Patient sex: M
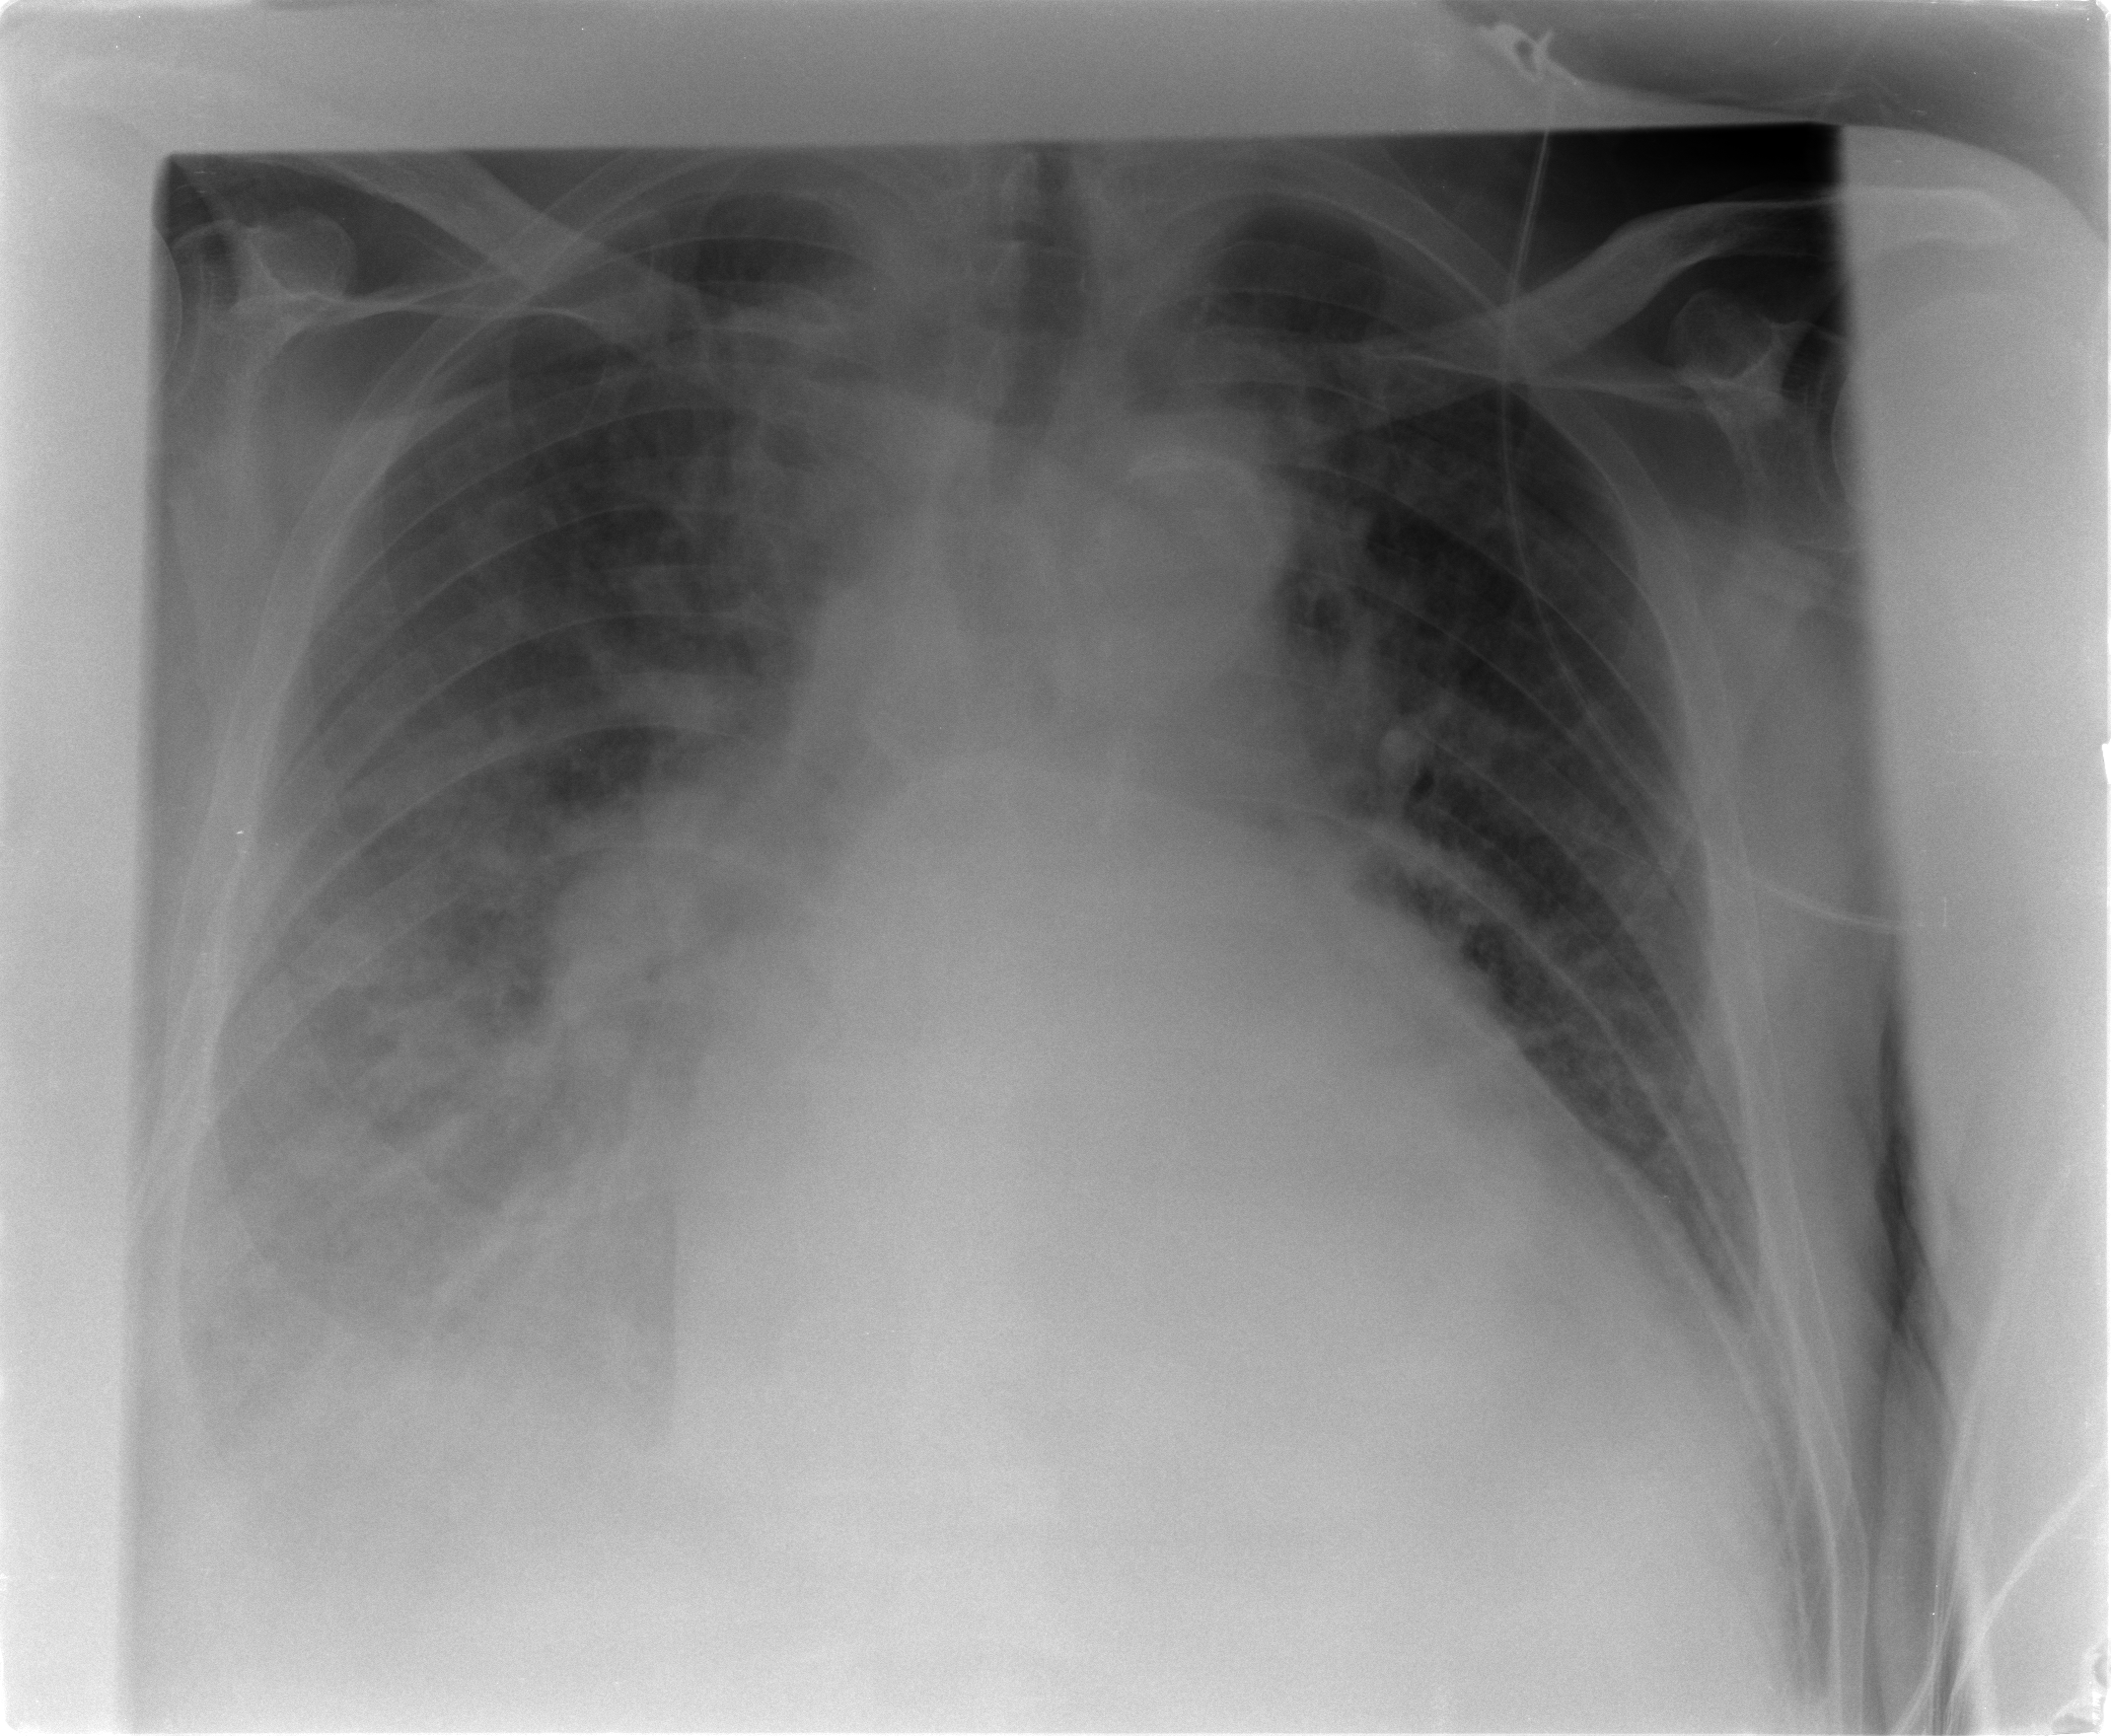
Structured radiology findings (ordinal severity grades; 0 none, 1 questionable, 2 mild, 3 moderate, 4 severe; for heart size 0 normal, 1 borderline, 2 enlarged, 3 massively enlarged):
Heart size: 2
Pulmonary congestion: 3
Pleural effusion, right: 3
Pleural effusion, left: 2
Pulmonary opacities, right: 3
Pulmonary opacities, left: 2
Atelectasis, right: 3
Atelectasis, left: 2